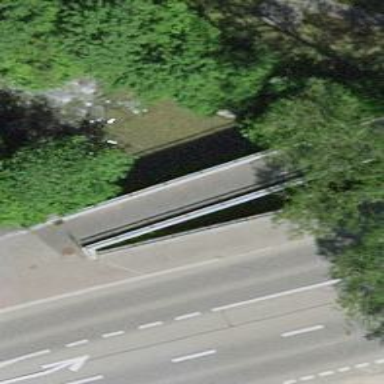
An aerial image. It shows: Bridge over cycleway.